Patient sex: M
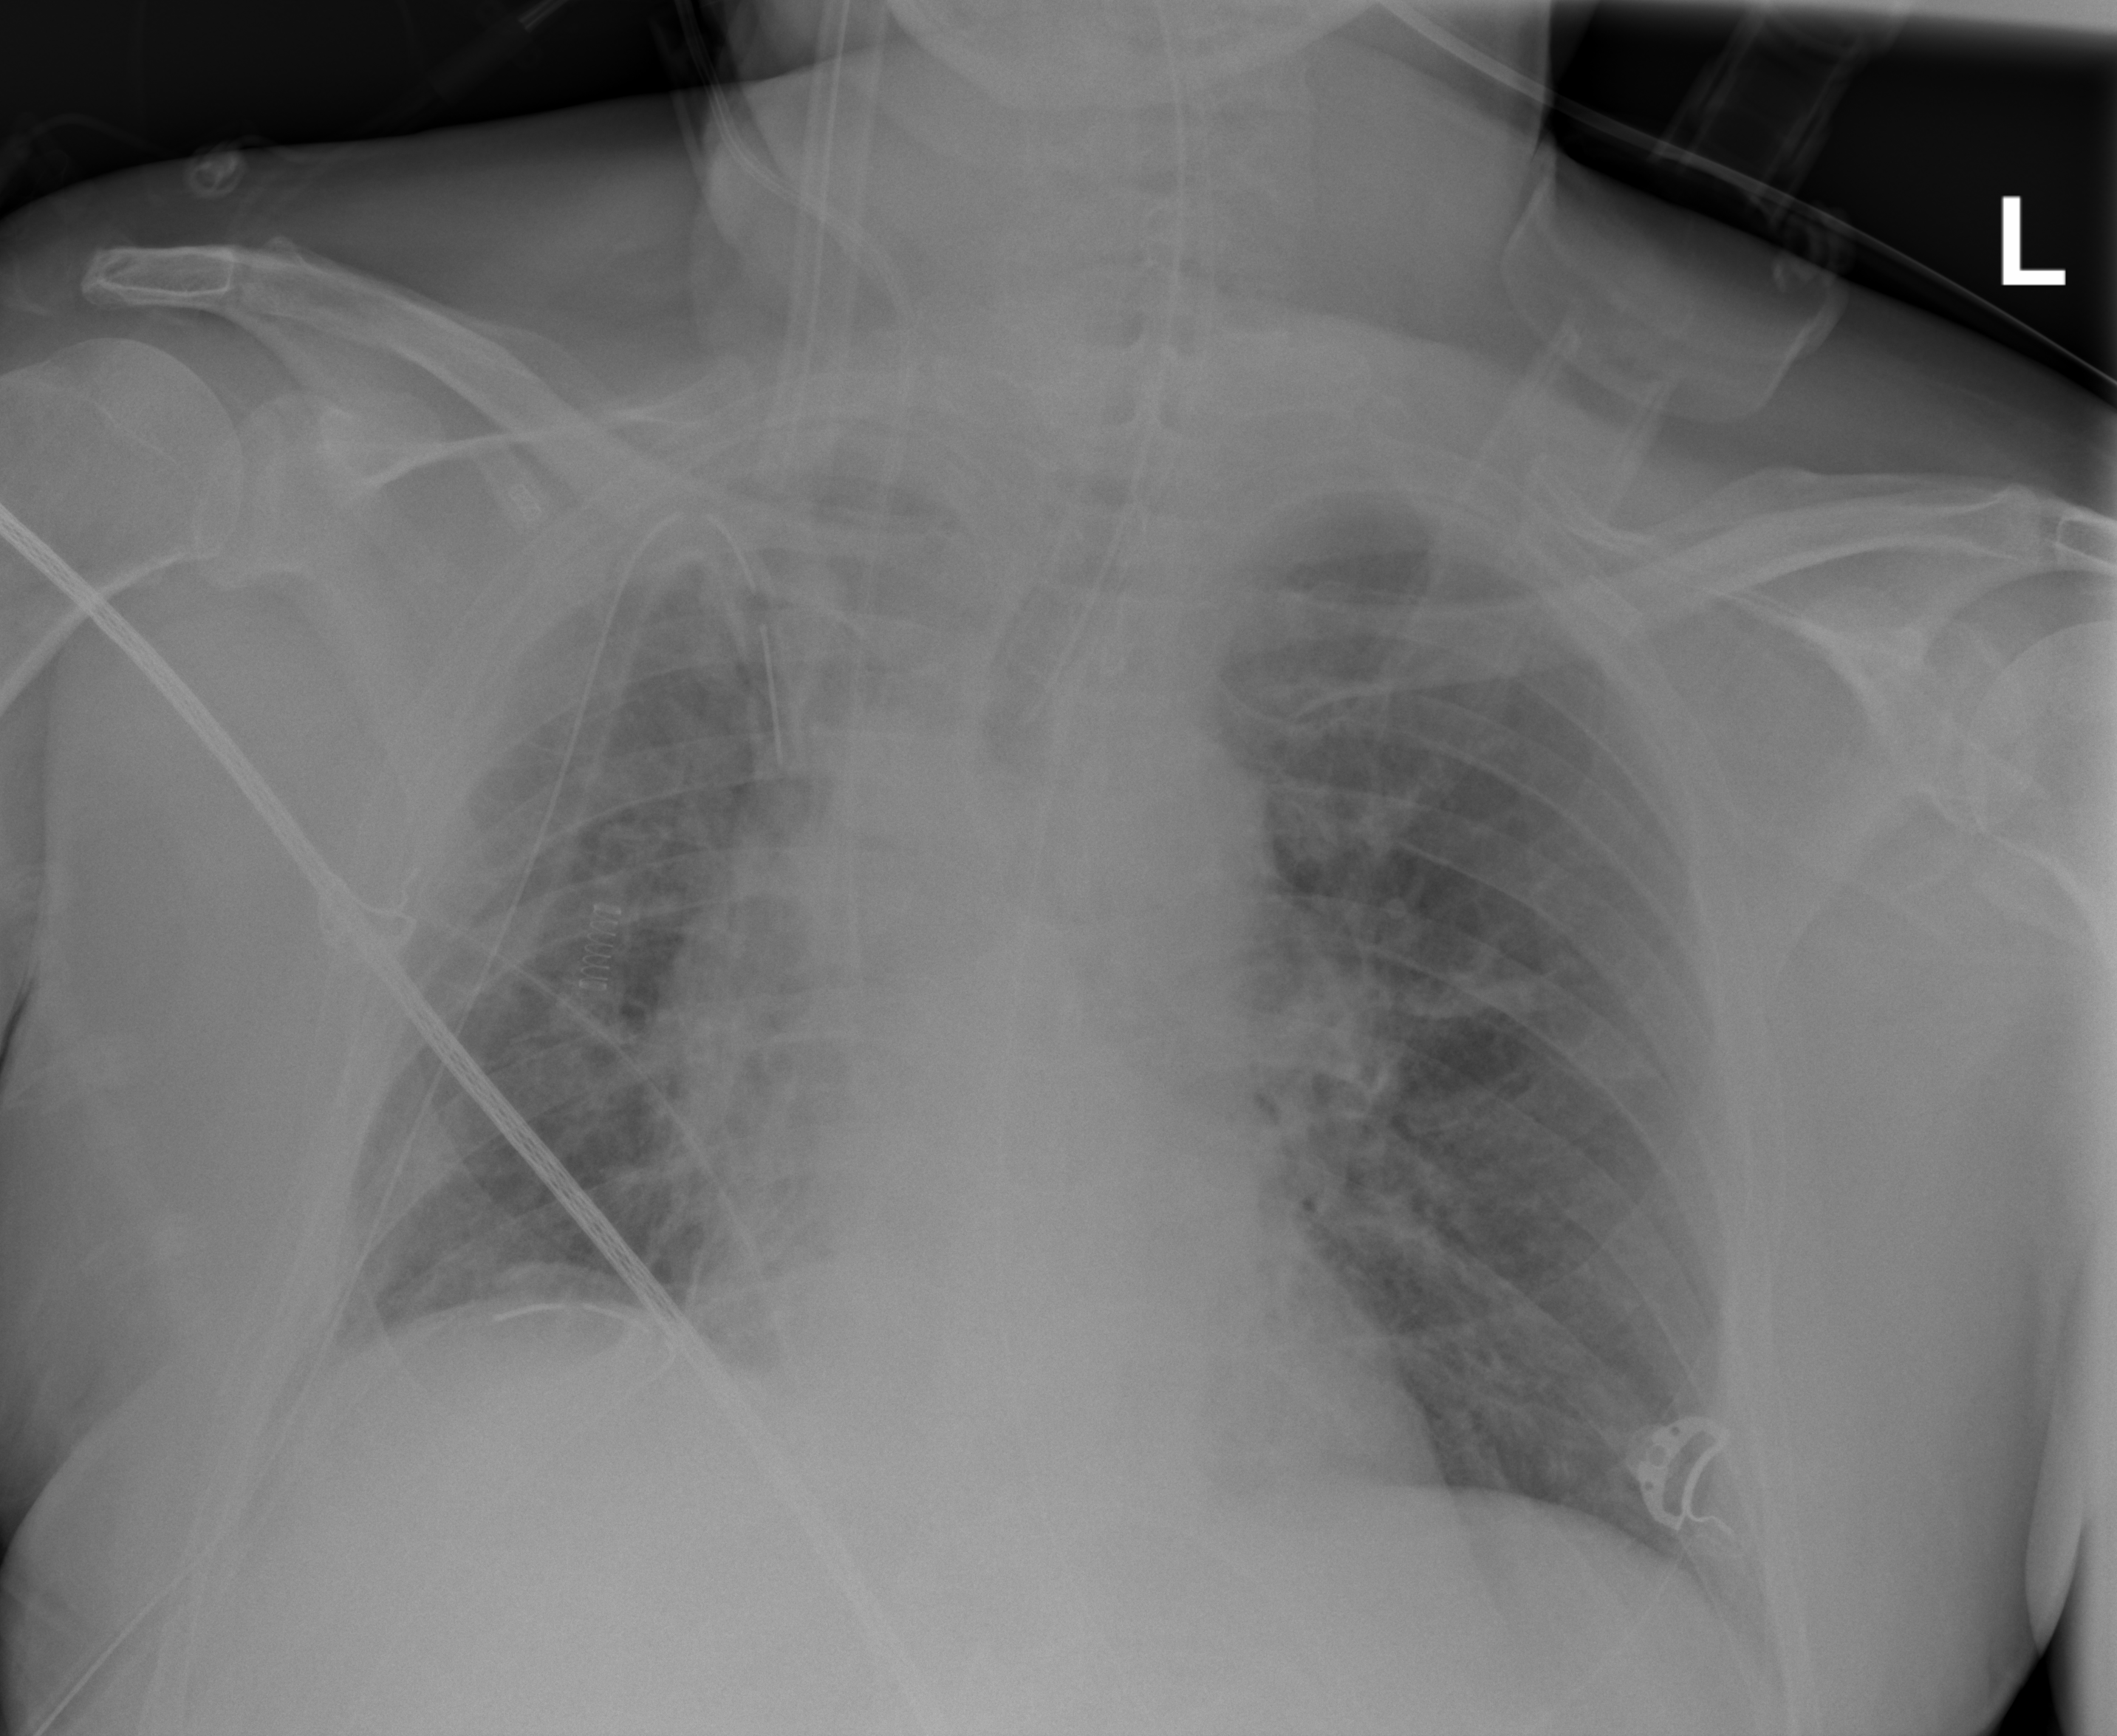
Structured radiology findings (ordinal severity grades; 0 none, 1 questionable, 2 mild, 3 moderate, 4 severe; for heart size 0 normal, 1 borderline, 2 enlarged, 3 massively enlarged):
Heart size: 0
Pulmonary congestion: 2
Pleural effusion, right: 0
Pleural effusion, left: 0
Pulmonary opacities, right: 2
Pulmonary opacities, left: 2
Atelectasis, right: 2
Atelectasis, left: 2